Question: In the django background, the text is too long to look good, how to shrink the text:
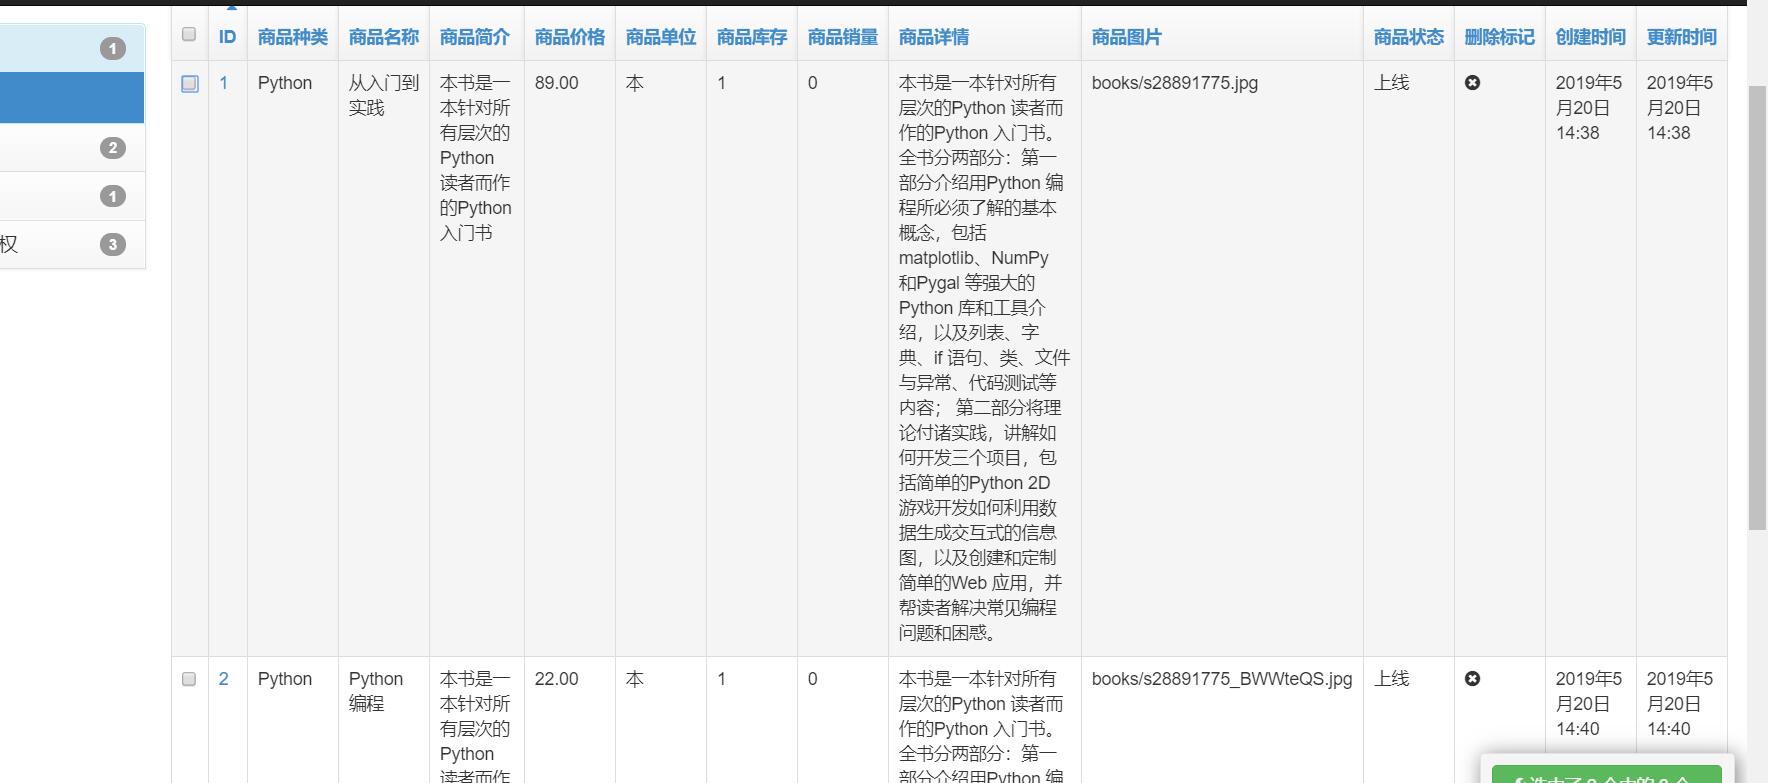
Answer: You can truncate long text by one of the followings
<URL>
'''
{{ value|truncatechars:7 }}
'''
If value is "Joel is a slug", the output will be "Joel i...".
<URL>
'''
{{ value|truncatewords:2 }}
'''
If value is "Joel is a slug", the output will be "Joel is ...".
'''
from django.template.defaultfilters import truncatechars
class MyModel(models.Model):
name = models.TextField()
@property
def short_name(self):
return truncatechars(self.name, 50)
'''
In 'admin.py'
'''
class MyModelAdmin(admin.ModelAdmin):
list_display = ['short_name']
'''